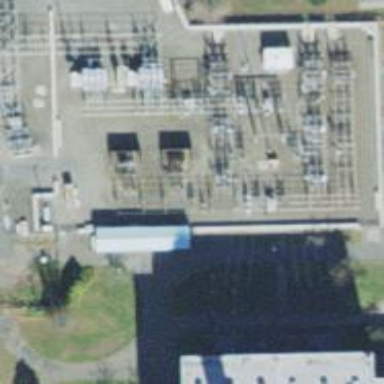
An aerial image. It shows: Switch for power supply.